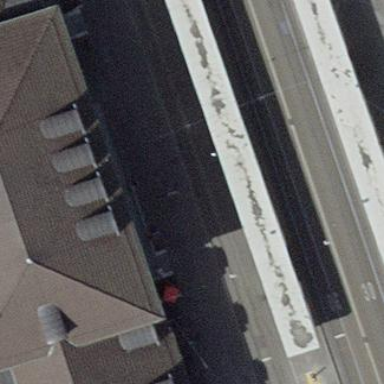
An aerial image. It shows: Platform for public transport with shelter. This platform is for trams and railways.